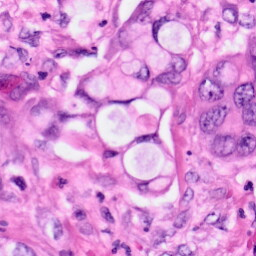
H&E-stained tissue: Pancreatic